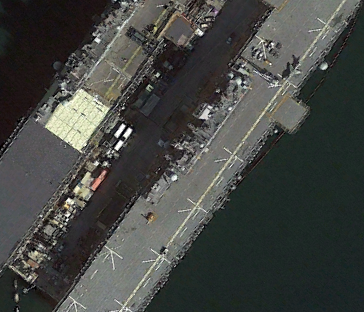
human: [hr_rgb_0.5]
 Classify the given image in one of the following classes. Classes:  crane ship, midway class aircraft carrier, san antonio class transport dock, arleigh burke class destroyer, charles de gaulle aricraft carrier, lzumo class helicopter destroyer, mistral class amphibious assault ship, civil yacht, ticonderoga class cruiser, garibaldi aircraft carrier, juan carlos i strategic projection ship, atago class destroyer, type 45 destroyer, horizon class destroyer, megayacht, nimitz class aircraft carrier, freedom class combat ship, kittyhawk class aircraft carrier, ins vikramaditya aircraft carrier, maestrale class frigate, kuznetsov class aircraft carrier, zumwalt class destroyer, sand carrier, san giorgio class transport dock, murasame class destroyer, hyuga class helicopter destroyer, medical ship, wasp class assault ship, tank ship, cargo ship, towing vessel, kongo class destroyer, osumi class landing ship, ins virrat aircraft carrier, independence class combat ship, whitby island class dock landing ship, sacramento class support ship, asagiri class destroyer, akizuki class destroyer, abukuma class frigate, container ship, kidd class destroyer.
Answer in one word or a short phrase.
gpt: Wasp class assault ship